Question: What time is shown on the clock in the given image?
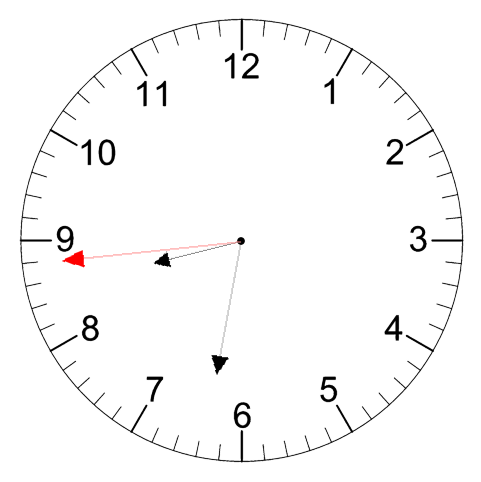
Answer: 08:31:44